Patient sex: F
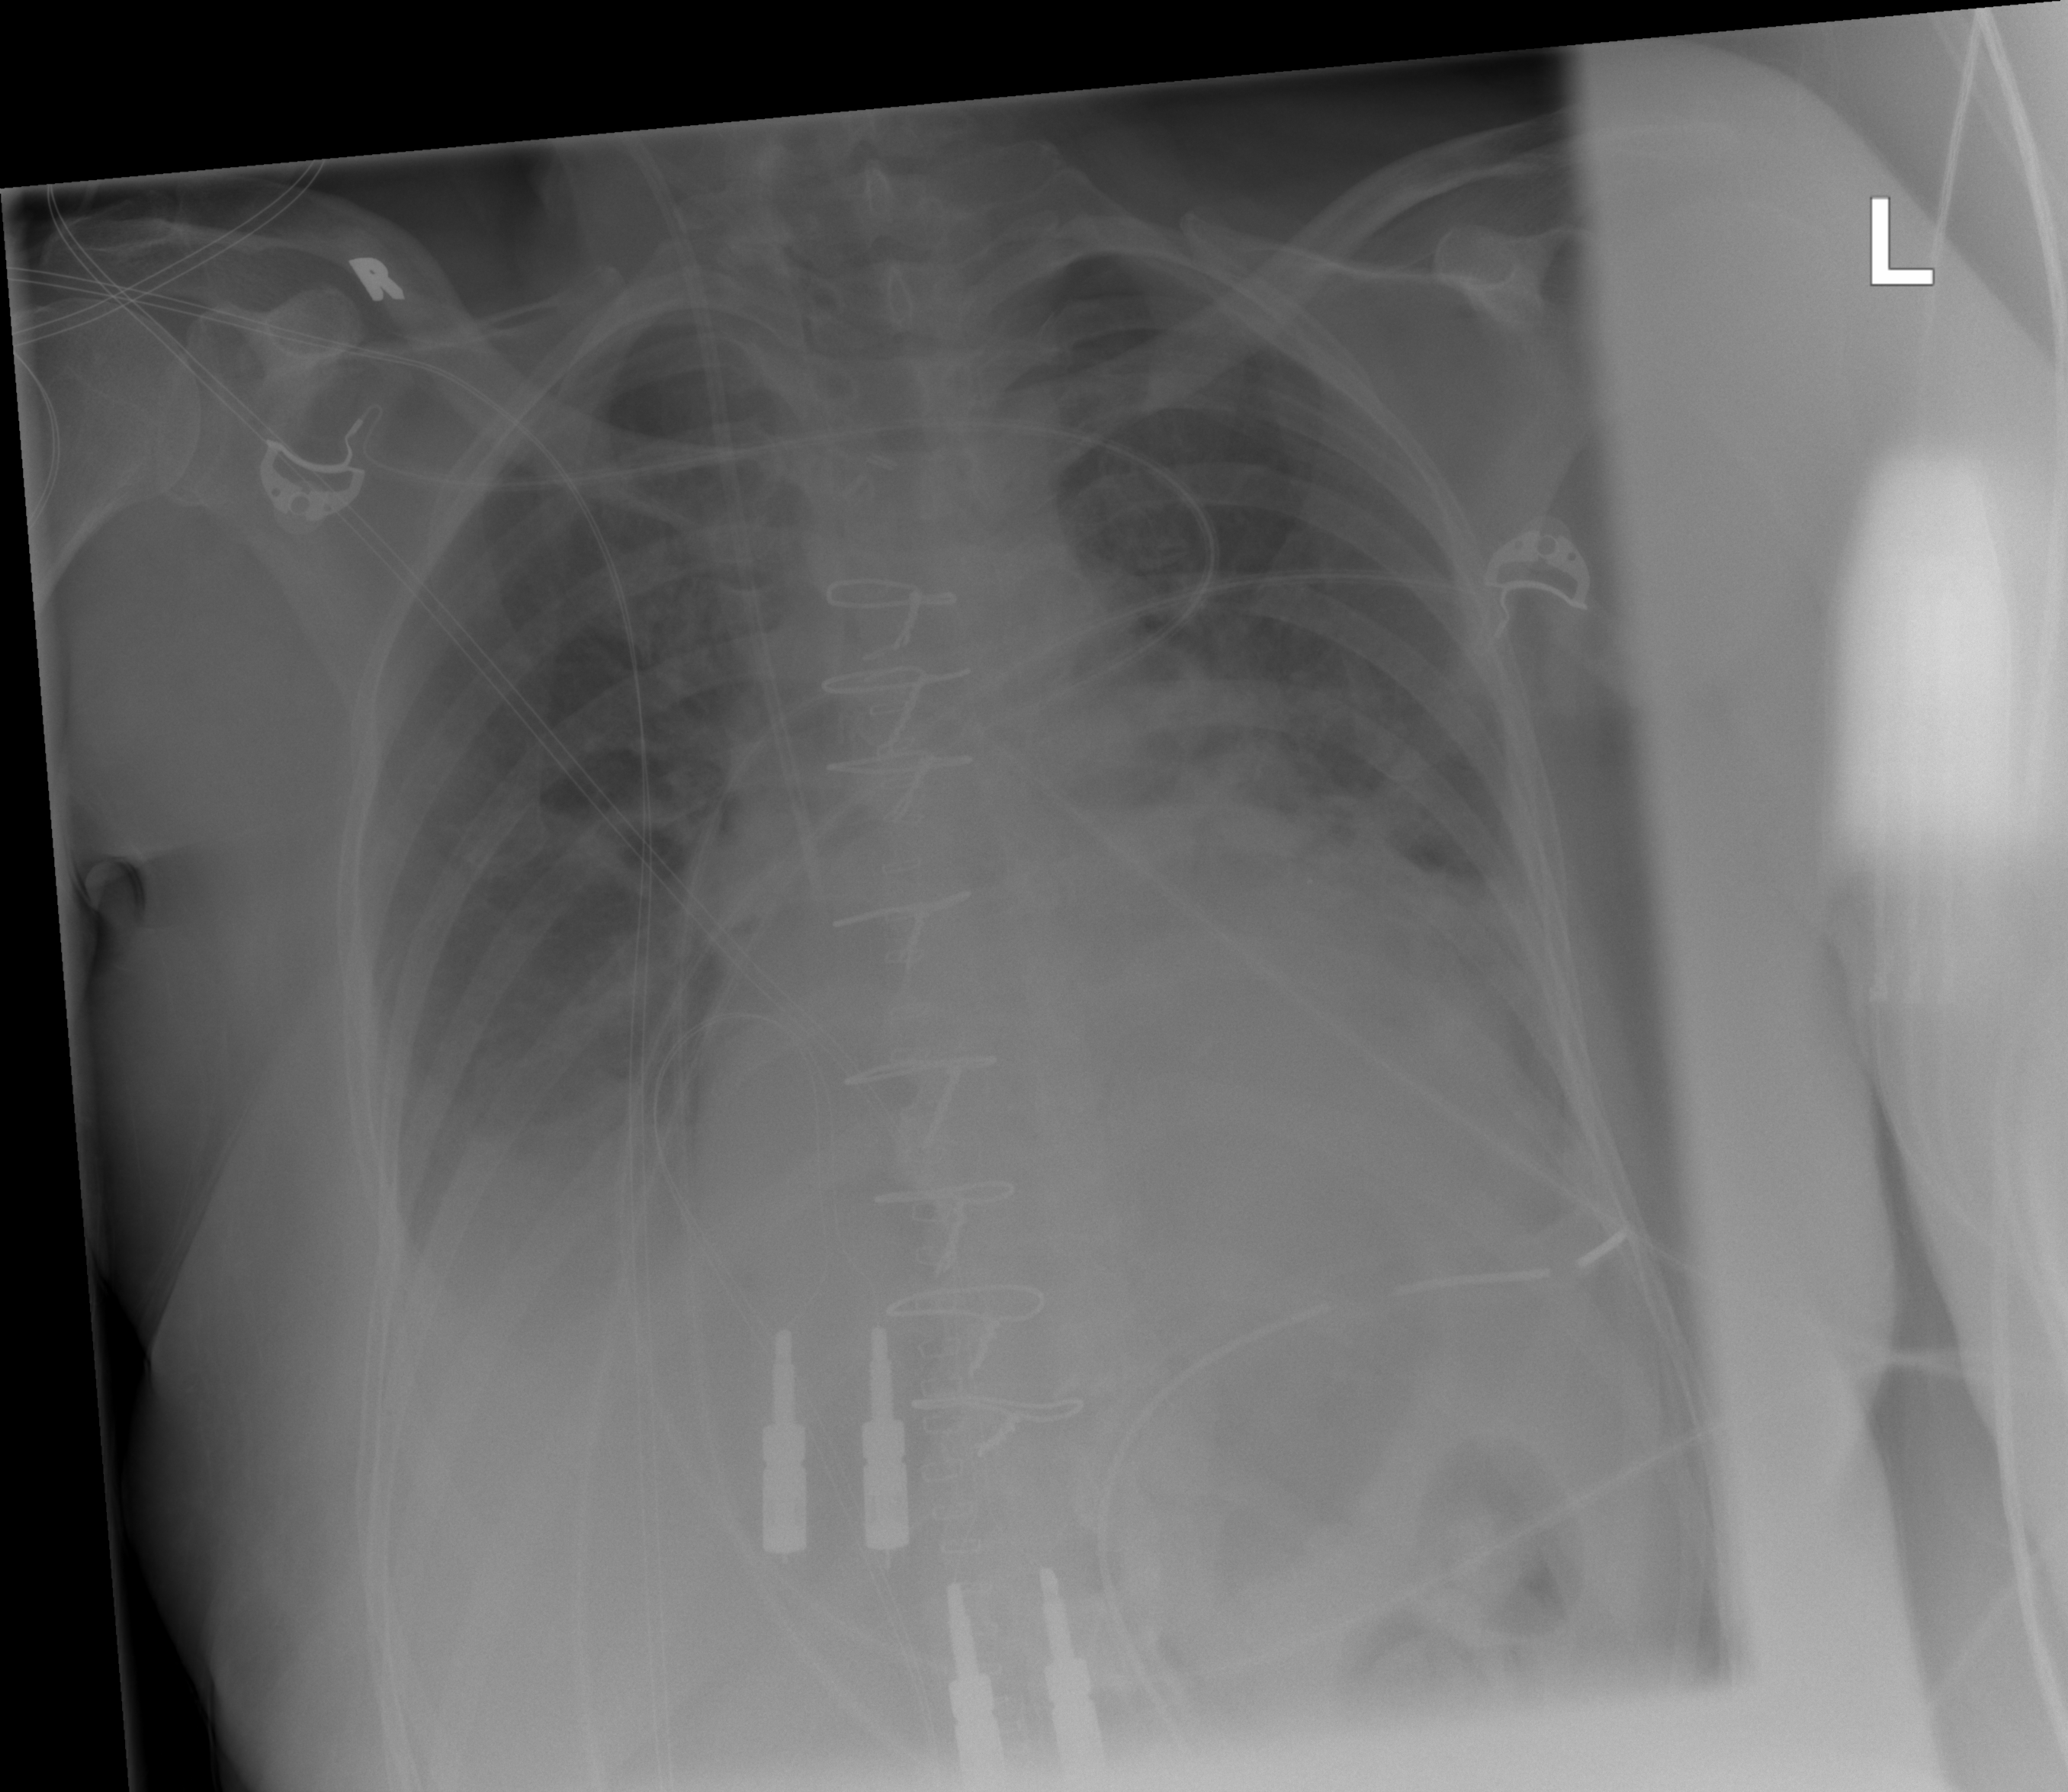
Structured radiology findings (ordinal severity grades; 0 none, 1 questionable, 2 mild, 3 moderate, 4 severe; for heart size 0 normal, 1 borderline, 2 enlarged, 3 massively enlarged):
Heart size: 2
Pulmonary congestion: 2
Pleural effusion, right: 3
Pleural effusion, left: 2
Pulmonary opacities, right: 0
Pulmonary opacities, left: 0
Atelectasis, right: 0
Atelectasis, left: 2